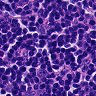
Metastatic tissue present: no